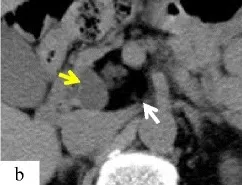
Chronological changes seen on CT. B: At 21 months after first examination. The tumor shown is 3.9 x 3.6 cm in size. The cystic lesion (yellow arrow) had become smaller and the solid lesion (white arrow) had become larger.
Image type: radiology (ct)